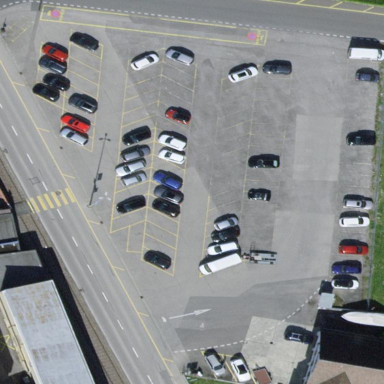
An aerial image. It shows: Parking area with surface.